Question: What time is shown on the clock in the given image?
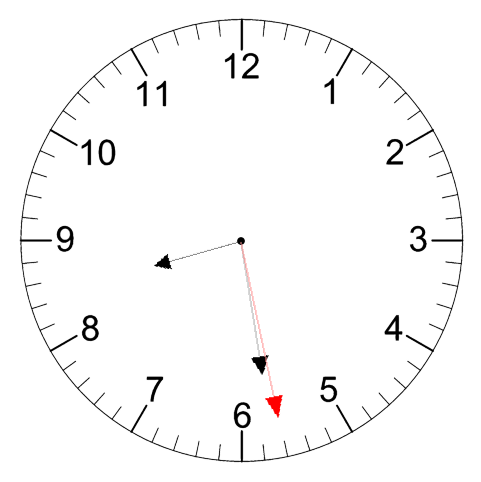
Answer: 08:28:28